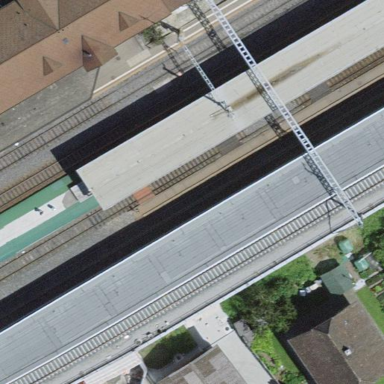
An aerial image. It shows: View of roof of building.